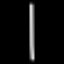
Label: fork